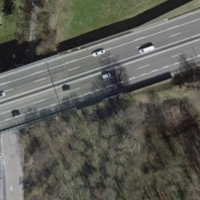
EUNIS habitat code: 57
Species observed at this site:
Cardamine heptaphylla